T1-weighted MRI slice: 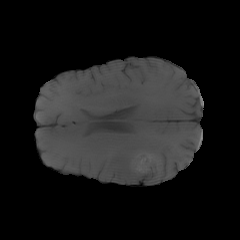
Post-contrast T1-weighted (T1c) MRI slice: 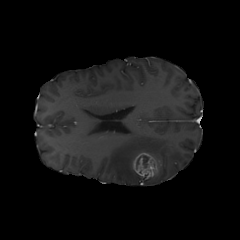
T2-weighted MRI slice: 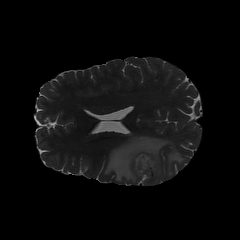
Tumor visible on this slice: yes